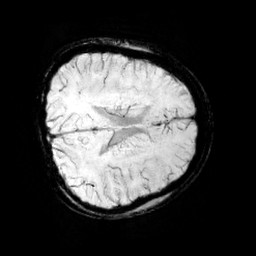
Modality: minIP
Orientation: axial
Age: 12
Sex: female
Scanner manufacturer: siemens
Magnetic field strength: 3 T
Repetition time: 0.027 s
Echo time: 0.02 s